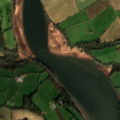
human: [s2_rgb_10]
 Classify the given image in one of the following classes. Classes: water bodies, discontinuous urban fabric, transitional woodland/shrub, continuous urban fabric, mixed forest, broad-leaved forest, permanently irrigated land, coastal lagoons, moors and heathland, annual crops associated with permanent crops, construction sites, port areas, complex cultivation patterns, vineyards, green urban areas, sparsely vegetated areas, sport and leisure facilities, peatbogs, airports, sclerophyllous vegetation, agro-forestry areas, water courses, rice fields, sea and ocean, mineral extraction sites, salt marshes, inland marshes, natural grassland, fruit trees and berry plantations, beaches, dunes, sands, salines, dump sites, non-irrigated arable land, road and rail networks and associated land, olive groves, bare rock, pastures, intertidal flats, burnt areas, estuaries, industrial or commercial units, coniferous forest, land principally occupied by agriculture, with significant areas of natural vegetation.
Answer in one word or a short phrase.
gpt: pastures, complex cultivation patterns, water courses